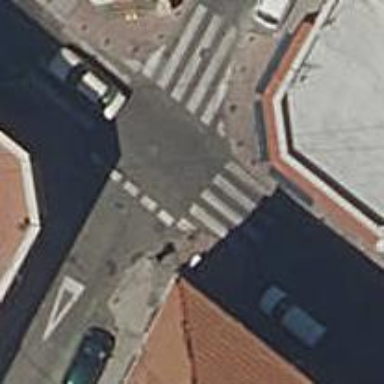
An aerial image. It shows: Uncontrolled zebra crossing on the road.